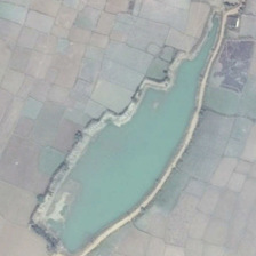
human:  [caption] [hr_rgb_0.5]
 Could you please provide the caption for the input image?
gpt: There is a pond with stepped and curved sides in the field.

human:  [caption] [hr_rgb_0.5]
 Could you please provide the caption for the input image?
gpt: it is a green pond situated in the middle of these blocks of field .

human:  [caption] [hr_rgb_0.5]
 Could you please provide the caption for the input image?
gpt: The stairs have a staircase edge and curved edges.

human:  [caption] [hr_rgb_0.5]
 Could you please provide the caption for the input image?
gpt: There is a pond with a staircase and a curved edge in the farmland.

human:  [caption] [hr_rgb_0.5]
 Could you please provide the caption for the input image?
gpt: Cascade and curve in wind field